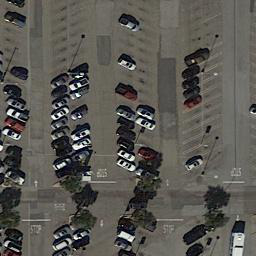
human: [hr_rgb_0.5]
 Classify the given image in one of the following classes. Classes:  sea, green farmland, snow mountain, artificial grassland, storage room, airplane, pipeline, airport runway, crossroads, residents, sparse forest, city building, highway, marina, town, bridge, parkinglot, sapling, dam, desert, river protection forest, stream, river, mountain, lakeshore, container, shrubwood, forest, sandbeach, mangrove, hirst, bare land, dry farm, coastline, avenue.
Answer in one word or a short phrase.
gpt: parkinglot